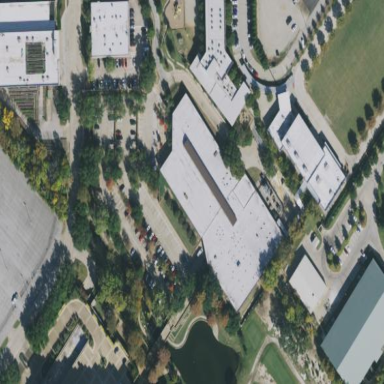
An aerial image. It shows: Commercial building.